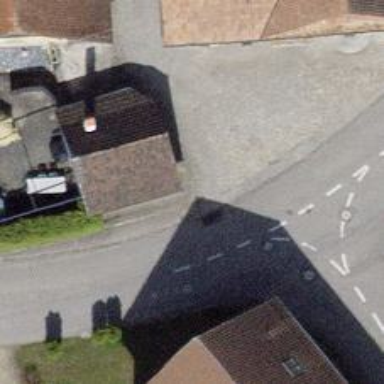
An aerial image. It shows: Post box is visible.